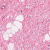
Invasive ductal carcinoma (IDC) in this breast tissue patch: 0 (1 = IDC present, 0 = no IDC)